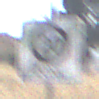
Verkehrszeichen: EndeZone20
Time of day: Midday
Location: Outdoor (Nature)
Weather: Clear
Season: NotSpecified
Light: Natural